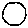
Label: circle